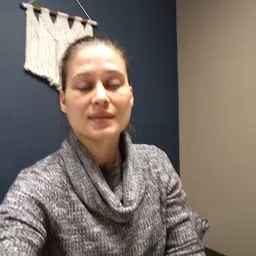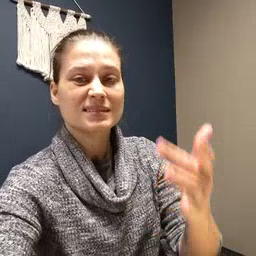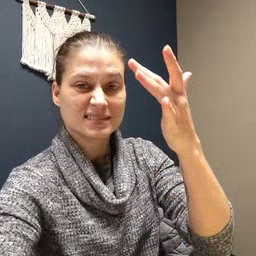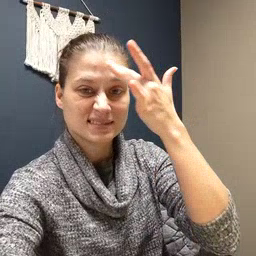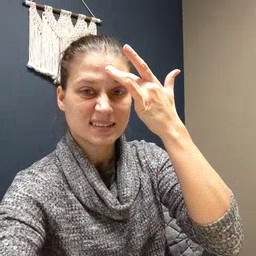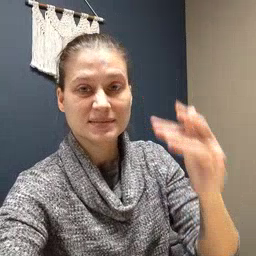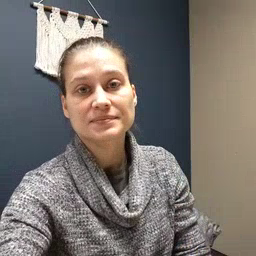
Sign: sick